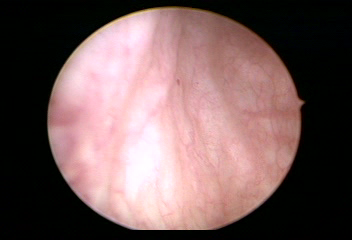
Modality: WLC
Class: Normal mucosa
Bladder cancer association: No